Field crop: maize
Growth stage: 2
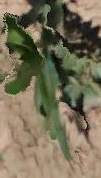
Species: maize